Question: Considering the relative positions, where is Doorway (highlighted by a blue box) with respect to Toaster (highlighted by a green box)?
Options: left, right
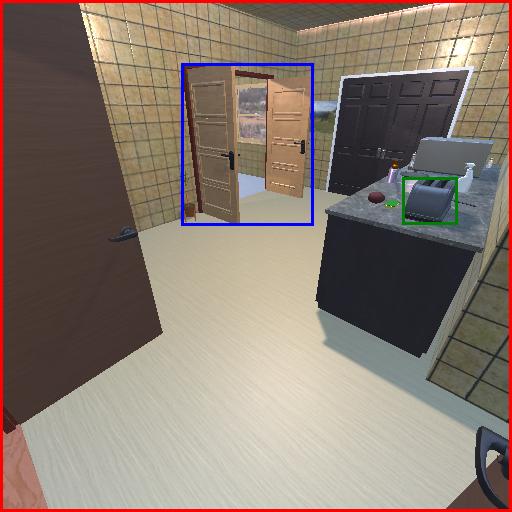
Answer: left